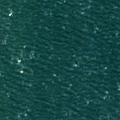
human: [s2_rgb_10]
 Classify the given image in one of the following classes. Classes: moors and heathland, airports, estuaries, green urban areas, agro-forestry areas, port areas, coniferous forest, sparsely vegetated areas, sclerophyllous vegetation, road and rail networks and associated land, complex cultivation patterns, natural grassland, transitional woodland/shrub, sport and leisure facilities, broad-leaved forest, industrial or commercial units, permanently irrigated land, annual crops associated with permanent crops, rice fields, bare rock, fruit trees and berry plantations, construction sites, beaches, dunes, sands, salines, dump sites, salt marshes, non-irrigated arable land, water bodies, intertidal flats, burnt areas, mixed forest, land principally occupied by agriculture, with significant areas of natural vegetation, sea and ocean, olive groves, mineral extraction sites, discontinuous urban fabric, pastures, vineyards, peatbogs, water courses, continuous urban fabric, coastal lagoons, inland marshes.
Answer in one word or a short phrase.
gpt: sea and ocean